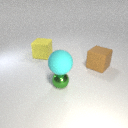
large cyan rubber sphere above small green metal sphere